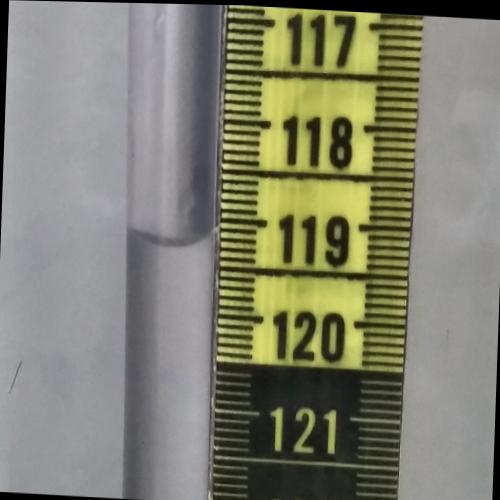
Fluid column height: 119.2 cm